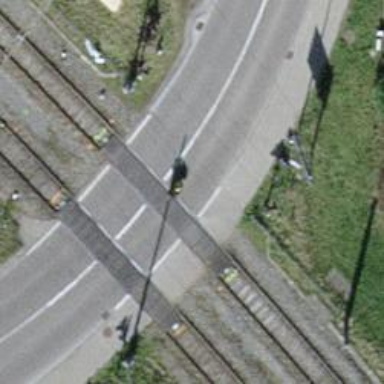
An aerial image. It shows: Level crossing at the railway with full barrier.